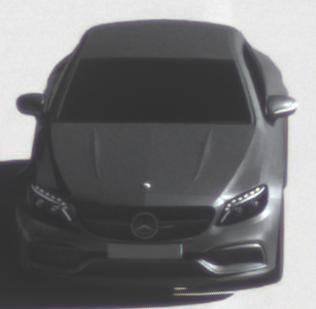
Make: Mercedes-Benz
Model: C 43 AMG
Detailed model: C-Class (205) AMG Limousine
Model produced from: 2016/10
Model produced until: 2018/04
Doors: 4
Color: gray
Road condition: dry road
Daytime: morning or afternoon
Contrast: high contrast